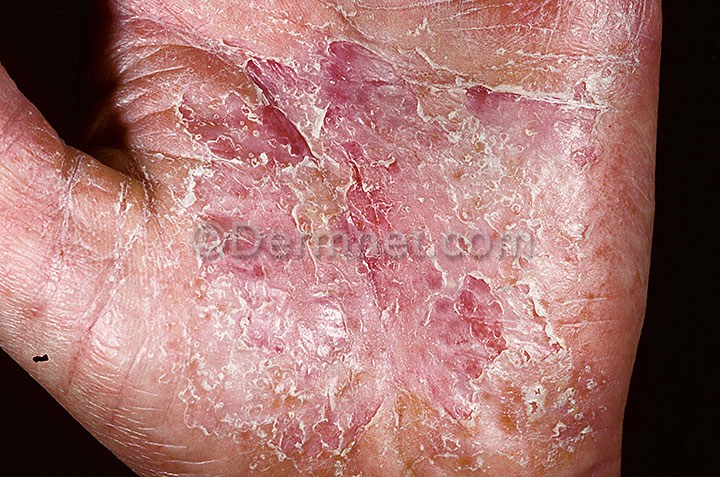
Disease: Eczema Photos